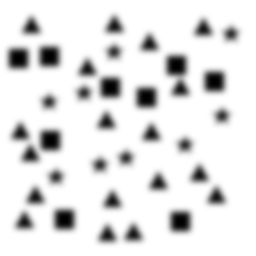
Squares: 9
Triangles: 18
Stars: 9
Total shapes: 36